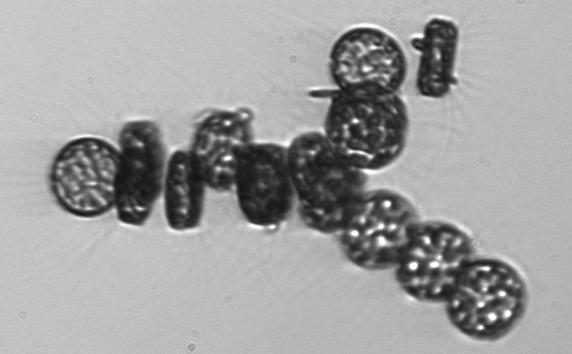
Label: Thalassiosira